Question: I am trying to create a slider cell that has its content, but then has a curved bottom with a box shadow. The background colour of the bottom and of the slider cell will be dynamic. My issue is with positioning and using the right approach (pseudo vs SVG etc).
I need it to look like this:

I have tried adding a new div within my slider cell, and then applying styling and/or a pseudo-element. The issue is that I break the layout of the page, and I can't get content within the cell aligned, I can't get the white background to the shape, and I can't get the content below positioned correctly.
'''
.image-slider__curve {
position: absolute;
width: 100%;
height: 300px;
border-radius: 50% / 100%;
border-top-left-radius: 0;
border-top-right-radius: 0;
bottom: -90px;
z-index: 1;
&::after {
position: absolute;
content: '';
width: 100%;
background-color: white;
z-index: -1;
}
}
'''
My HTML is structured as follows:
'''
<div class="image-slider__cell">
<div class="content">Heading</div>
<div class="image-wrapper">...</div>
<div class="image-slider__curve"></div>
</div>
'''
Currently the positioning is breaking and the shape and alignments are off. Any help would be really appreciated. Thank you in advance.
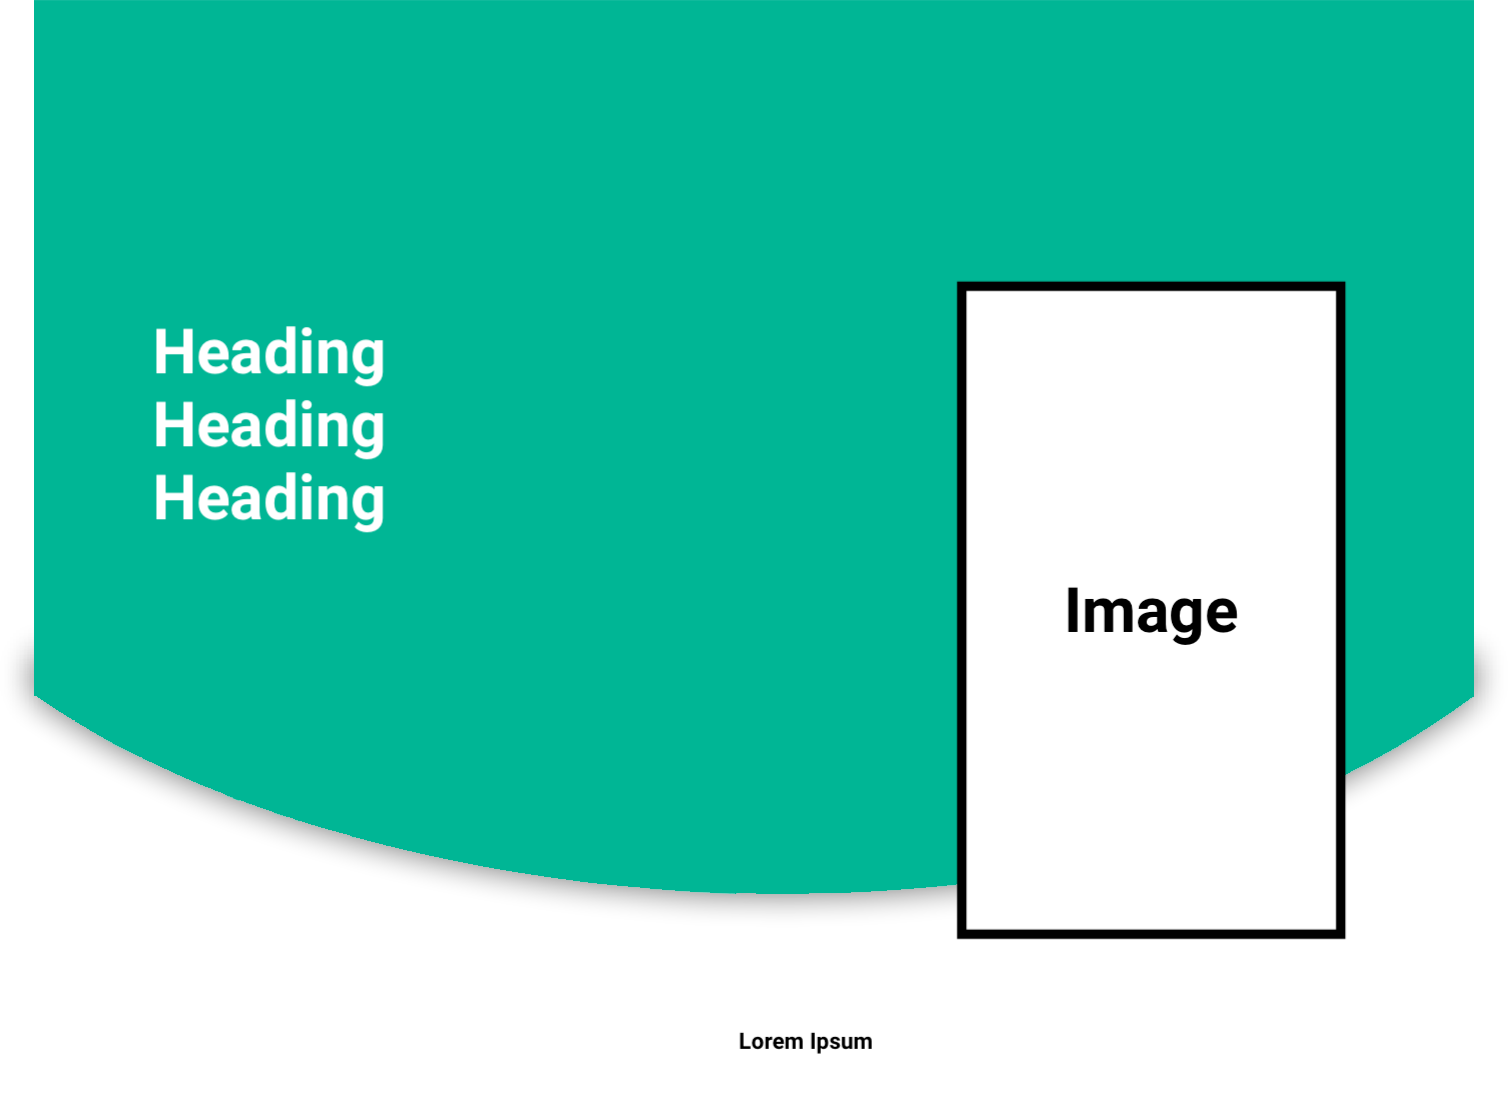
Answer: '''
.image-slider__cell {
position: relative;
width: 100%;
height: 300px;
}
.image-slider__cell .content {
position: absolute;
top: 80px;
left: 30px;
z-index: 1;
color: white;
font-size: 2em;
max-width: 100px;
}
.image-slider__cell .image-wrapper {
position: absolute;
top: 80px;
right: 50px;
width: 150px;
height: 220px;
border: solid 2px black;
z-index: 1;
background-color: white;
font-weight: bold;
/* the next tree lines are only used to center text */
display: flex;
justify-content: center;
align-items: center;
}
.image-slider__curve {
position: absolute;
width: 100%;
height: 300px;
border-radius: 0px 0px 100% 100%;
bottom: -90px;
background-color: rgb(4, 153, 151);
box-shadow: 0 6px 6px -2px gray;
top: 0px;
}
'''
'''
<div class="image-slider__cell">
<div class="content">Heading Heading Heading</div>
<div class="image-wrapper">Image</div>
<div class="image-slider__curve"></div>
</div>
'''